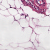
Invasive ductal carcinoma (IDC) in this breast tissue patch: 0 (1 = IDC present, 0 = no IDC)